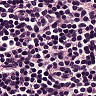
Metastatic tissue present: no